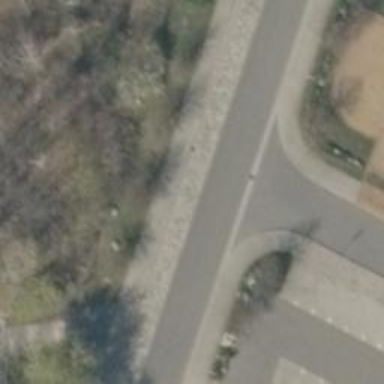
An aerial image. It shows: Unclassified road with asphalt surface. It has sidewalks on both sides.